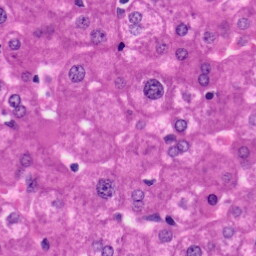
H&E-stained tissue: Liver